Field crop: maize
Growth stage: 2
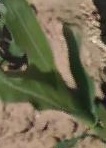
Species: maize